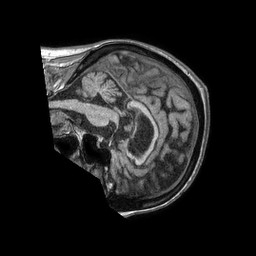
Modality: T1w
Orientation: sagittal
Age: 85
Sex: female
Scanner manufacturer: philips
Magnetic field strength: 1.5 T
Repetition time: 0.00761 s
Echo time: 0.003459 s